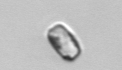
Label: Thalassiosira